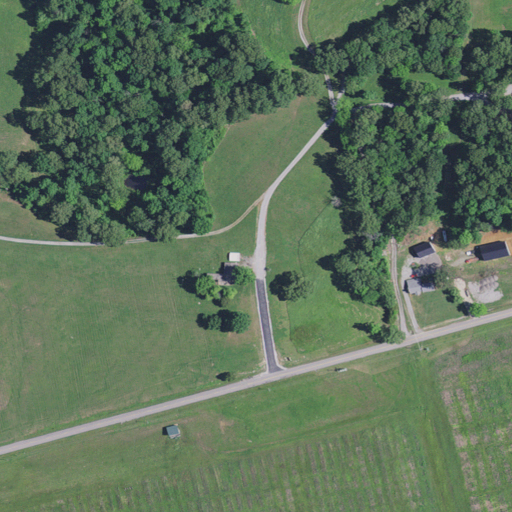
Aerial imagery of mountain in Kentucky named Bald Hill containing pasture, deciduous forest, open development, mixed forest, and cultivated crops